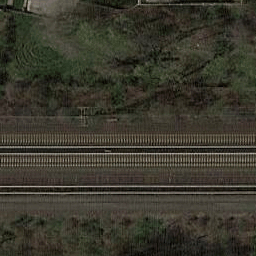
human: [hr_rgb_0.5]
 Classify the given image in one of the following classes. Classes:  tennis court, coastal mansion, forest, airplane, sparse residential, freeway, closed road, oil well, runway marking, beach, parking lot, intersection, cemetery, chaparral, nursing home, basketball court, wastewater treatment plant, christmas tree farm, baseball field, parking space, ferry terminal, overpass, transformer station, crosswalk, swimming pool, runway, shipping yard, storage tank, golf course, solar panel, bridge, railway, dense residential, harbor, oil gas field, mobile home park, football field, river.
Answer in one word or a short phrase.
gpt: railway